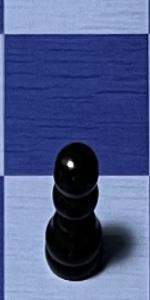
Label: Pawn_Black